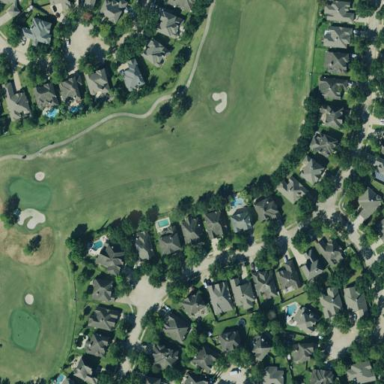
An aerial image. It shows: This residential area consists of single-family homes.